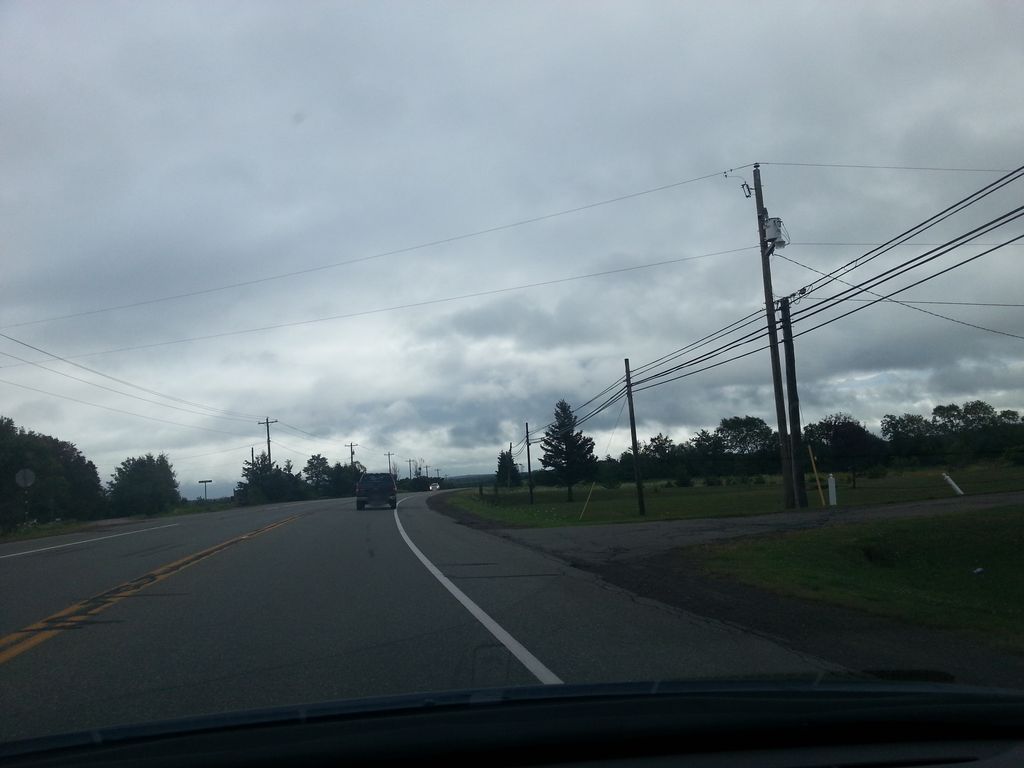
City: charlottetown